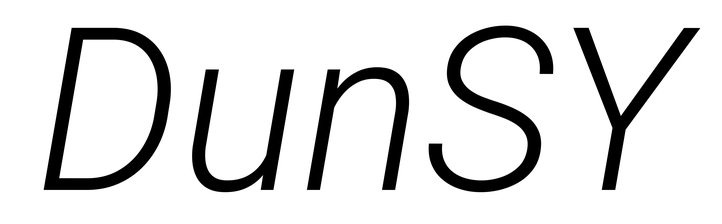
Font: Roboto-Italic_Light_Italic